【题型】选择题　【知识点】解析几何　【难度】easy
探照灯等很多灯具的反光镜是抛物面（其纵断面是抛物线的一部分），抛物线的光学性质：从焦点射出的光线经抛物线反射之后沿对称轴方向射出。根据光路可逆原理，在平面直角坐标系中，已知抛物线 \(C: y^2 = 4x\)，一条光线经过点 \(M(10,y_1)\)，与 \(x\) 轴平行射到抛物线 \(C\) 上，经过两次反射后经过点 \(N(8,y_2\))   射出，则光线从点 \(M\) 到点 \(N\) 经过的总路程是（ ）

\noindent
A. 19 \quad B. 20 \quad C. 21 \quad D. 22
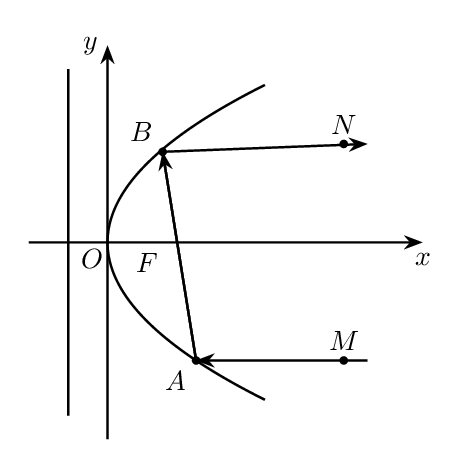
【解答】
\noindent
【答案】B
\vspace{1em}
\noindent
【分析】根据抛物线的光学性质以及焦半径公式，结合抛物线定义计算可得结果。
\vspace{1em}
\noindent
【详解】设入射光线和反射光线与抛物线的交点分别为 $A,B$，显然直线 $AB$ 过焦点 $F$，分别从 $A,B$ 向抛物线的准线作垂线，垂足分别为 $A_1,B_1$，如下图所示：

\vspace{0.5em}
\noindent
由抛物线方程 $C:y^2=4x$ 可知准线方程为 $x=-1$，
\noindent
再由抛物线定义可得 $|AF|=|AA_1|,|BF|=|BB_1|$，
\noindent
因此光线从点 $M$ 到点 $N$ 经过的总路程为
\[
\begin{split}
|MA|+|AB|+|BN| &= |MA|+|AA_1|+|BB_1|+|BN| \\
&= |MA_1|+|NB_1| \\
&= 10+1+8+1=20.
\end{split}
\]
\noindent
故选：B.
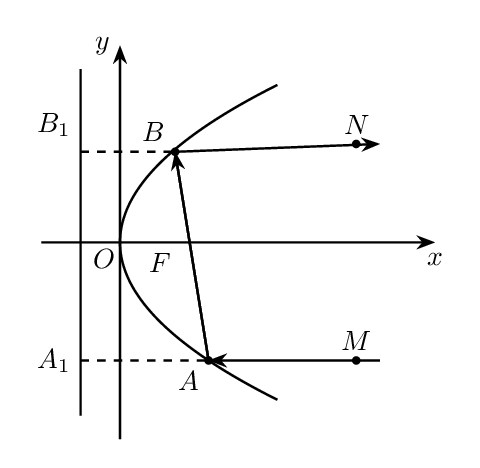